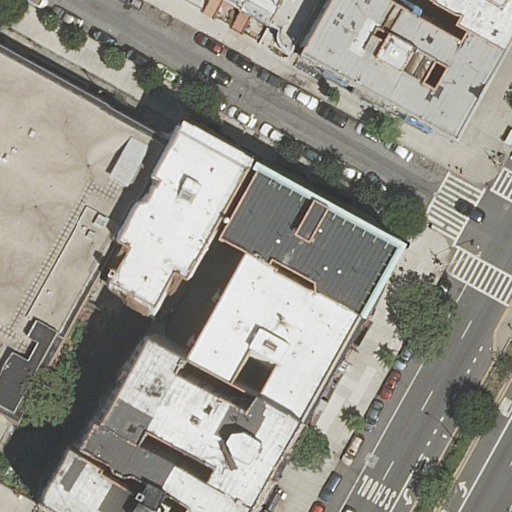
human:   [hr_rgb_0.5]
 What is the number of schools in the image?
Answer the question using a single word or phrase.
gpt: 1

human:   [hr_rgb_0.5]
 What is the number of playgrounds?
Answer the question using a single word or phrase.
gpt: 1

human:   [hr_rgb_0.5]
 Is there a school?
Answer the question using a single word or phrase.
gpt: yes

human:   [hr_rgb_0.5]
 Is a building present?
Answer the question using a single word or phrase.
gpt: yes

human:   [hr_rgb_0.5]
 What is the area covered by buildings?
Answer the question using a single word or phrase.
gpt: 7252m2

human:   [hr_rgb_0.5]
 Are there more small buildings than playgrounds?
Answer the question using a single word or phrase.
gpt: yes

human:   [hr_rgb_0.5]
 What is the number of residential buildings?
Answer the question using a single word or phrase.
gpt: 11

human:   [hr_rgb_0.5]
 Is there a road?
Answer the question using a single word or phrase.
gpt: yes

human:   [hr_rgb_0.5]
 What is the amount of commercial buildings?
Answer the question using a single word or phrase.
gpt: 0

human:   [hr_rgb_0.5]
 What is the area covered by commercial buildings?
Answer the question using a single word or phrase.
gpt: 0m2

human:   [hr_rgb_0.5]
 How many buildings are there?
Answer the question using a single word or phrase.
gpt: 12

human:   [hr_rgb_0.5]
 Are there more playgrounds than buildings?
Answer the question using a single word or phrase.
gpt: no

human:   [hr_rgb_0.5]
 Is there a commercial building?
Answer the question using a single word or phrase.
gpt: no

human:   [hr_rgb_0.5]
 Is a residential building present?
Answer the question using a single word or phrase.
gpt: yes

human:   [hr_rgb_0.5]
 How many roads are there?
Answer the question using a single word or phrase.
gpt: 4

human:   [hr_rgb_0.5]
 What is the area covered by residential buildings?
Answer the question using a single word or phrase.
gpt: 3402m2

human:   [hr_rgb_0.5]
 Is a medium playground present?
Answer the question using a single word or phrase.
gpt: no

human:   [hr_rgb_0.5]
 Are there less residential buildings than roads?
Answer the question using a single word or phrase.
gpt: no

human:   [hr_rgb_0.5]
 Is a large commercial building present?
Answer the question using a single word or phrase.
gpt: no

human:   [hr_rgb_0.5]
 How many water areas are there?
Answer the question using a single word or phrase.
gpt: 0

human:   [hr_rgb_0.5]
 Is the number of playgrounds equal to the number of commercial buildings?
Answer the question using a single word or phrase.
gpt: no

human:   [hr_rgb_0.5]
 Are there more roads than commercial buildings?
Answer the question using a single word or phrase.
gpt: yes

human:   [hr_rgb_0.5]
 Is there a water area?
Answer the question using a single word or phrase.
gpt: no

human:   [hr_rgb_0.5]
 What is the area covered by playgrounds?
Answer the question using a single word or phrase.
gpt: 2385m2

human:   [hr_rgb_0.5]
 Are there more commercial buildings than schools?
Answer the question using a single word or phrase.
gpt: no

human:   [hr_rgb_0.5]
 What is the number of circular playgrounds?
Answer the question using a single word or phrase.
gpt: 0

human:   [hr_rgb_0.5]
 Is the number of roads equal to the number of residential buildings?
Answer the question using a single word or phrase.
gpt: no

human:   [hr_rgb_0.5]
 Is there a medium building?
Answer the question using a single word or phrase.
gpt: yes

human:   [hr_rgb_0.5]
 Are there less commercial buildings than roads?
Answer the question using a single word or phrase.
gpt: yes

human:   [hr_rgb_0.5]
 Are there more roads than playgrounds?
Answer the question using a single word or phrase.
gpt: yes

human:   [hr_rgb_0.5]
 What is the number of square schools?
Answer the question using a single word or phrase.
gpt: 0

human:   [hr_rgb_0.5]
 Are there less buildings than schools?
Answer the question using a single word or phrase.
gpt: no

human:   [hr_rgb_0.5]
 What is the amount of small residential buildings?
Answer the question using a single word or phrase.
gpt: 2

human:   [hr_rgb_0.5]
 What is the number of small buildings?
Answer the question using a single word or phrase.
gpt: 2

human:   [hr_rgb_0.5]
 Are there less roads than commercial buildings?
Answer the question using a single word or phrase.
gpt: no

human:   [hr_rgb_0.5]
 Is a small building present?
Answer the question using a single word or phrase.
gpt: yes

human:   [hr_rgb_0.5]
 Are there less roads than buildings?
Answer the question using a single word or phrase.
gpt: yes

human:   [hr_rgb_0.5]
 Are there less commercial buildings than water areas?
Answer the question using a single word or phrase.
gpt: no

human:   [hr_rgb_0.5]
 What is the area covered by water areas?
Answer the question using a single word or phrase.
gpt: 0m2

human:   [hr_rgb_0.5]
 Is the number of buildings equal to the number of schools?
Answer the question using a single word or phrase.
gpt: no

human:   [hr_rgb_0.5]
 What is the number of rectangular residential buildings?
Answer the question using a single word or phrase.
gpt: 4

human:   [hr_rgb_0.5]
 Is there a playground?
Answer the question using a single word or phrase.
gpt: yes

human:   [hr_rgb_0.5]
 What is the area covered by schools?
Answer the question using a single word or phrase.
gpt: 6315m2

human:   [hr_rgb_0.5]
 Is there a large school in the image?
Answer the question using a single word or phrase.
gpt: yes

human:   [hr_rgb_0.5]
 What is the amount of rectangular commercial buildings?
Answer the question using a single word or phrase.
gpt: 0

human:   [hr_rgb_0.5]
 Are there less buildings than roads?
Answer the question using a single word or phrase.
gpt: no

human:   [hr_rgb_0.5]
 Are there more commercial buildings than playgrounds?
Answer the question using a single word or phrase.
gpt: no

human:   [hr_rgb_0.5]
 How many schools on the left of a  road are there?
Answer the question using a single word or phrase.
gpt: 1

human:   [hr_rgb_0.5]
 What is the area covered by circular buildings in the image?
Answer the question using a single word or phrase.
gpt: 0m2

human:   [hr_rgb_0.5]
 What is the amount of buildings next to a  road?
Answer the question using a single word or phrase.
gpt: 12

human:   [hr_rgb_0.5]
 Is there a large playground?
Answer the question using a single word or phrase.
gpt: yes

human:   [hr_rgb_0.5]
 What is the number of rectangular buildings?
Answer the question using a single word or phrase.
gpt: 5

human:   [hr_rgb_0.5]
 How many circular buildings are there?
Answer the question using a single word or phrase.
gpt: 0

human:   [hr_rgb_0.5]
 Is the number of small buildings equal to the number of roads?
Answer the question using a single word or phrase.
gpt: no

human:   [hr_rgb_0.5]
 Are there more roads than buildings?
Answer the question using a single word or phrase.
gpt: no

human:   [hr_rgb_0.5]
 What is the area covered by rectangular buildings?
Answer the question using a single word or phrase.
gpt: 4321m2

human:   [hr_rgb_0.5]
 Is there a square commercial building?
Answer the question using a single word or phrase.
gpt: no

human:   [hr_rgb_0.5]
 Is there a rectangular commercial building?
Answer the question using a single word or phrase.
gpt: no

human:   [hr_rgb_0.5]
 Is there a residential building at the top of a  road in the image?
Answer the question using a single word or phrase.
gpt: yes

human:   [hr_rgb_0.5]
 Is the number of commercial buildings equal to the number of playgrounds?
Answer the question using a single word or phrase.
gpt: no

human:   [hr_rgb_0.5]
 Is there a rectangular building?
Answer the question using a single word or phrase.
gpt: yes

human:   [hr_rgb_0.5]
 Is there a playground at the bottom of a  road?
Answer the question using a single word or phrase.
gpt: no

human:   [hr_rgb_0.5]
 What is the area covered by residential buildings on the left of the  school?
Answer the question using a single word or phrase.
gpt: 0m2

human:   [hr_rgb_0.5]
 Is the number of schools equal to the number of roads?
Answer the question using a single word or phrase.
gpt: no